Question: we create some classes outside of the View,Model & Controller in our MVC project.
when we build it, there should be some error in the classes we made but it build successfully and do not show any error. so the errors appear in run time mode(when browser show up).
(for example i put some error in my custom class like some unassigned variable but it doesn't give me any error on compile time). so in develop step we can not easily solve our errors.
any help?
here is my solution image:

'''
using System;
using System.Collections.Generic;
using System.Linq;
using System.Web;
using System.Data.SqlClient;
using System.Data;
using batis_blog.Commponent;
using batis_blog.Models;
using batis_blog.SystemProperty;
namespace batis_blog.UserServics
{
public class UserServic:DBMan
{
public DBmessage Edit()
{
SqlConnection newcon = new SqlConnection(SystemStatic.g);
SqlCommand newcmd = new SqlCommand("UserEdit", newcon);
newcmd.CommandType = CommandType.StoredProcedure;
///
SqlParameter _oldcardno = new SqlParameter("@UserID", SqlDbType.Int);
_oldcardno.Value = this.UserID;
SqlParameter _username = new SqlParameter("@UserName", SqlDbType.NVarChar, 100);
_username.Value = this.Username;
SqlParameter _name = new SqlParameter("@Fname", SqlDbType.NVarChar, 50);
_name.Value = this.Fname;
SqlParameter _family = new SqlParameter("@Lname", SqlDbType.NVarChar, 50);
_family.Value = this.Lname;
newcmd.Parameters.Add(_oldcardno);
newcmd.Parameters.Add(_name);
newcmd.Parameters.Add(_family);
newcon.Open();
newcmd.ExecuteNonQuery();
newcon.Close();
}
}
}
namespace batis_blog.Commponent
{
public class DBMan
{
protected SqlConnection conn;
protected SqlCommand cmd;
protected SqlDataAdapter da;
protected DataTableBatis dt;
protected DBMan()
{
string strconn = System.Web.Configuration.WebConfigurationManager.ConnectionStrings["SahebDB"].ConnectionString;
conn = new SqlConnection(strconn);
}
}
}
'''
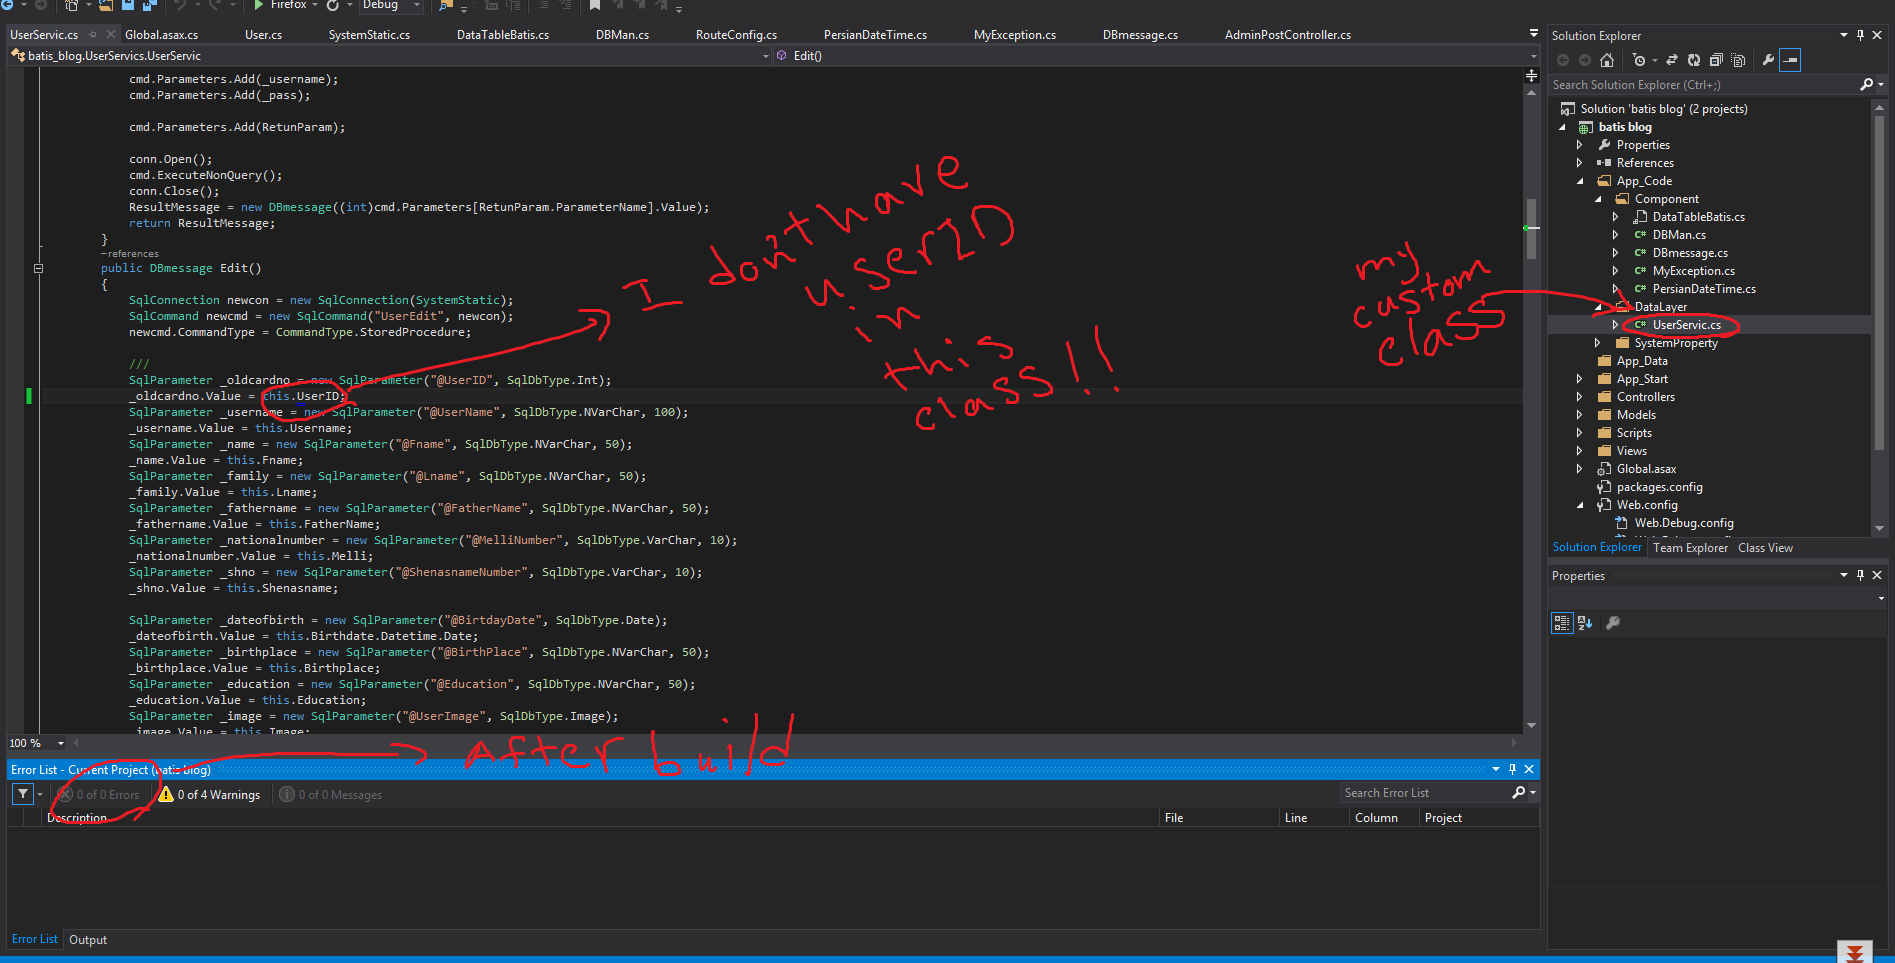
Answer: This happens because you have not included the file in the project.
Right click on the file in solution explorer and select include in project